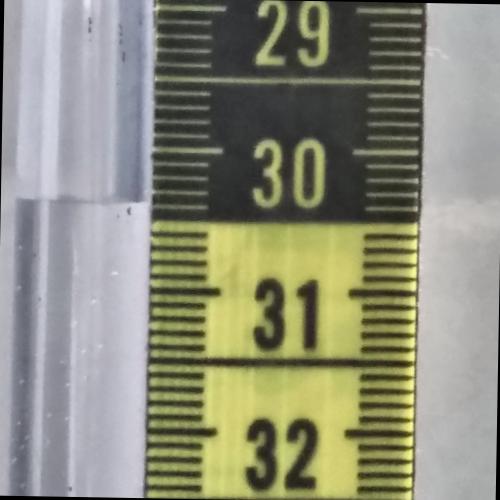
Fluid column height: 30.4 cm